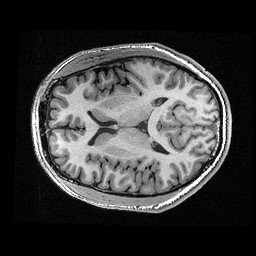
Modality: T1w
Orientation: axial
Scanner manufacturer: ge
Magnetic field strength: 3 T
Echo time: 0.00318 s